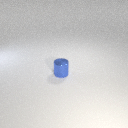
small blue metal cylinder